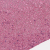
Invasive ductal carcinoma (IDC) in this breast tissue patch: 0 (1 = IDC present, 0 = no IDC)